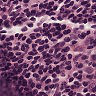
Metastatic tissue present: no